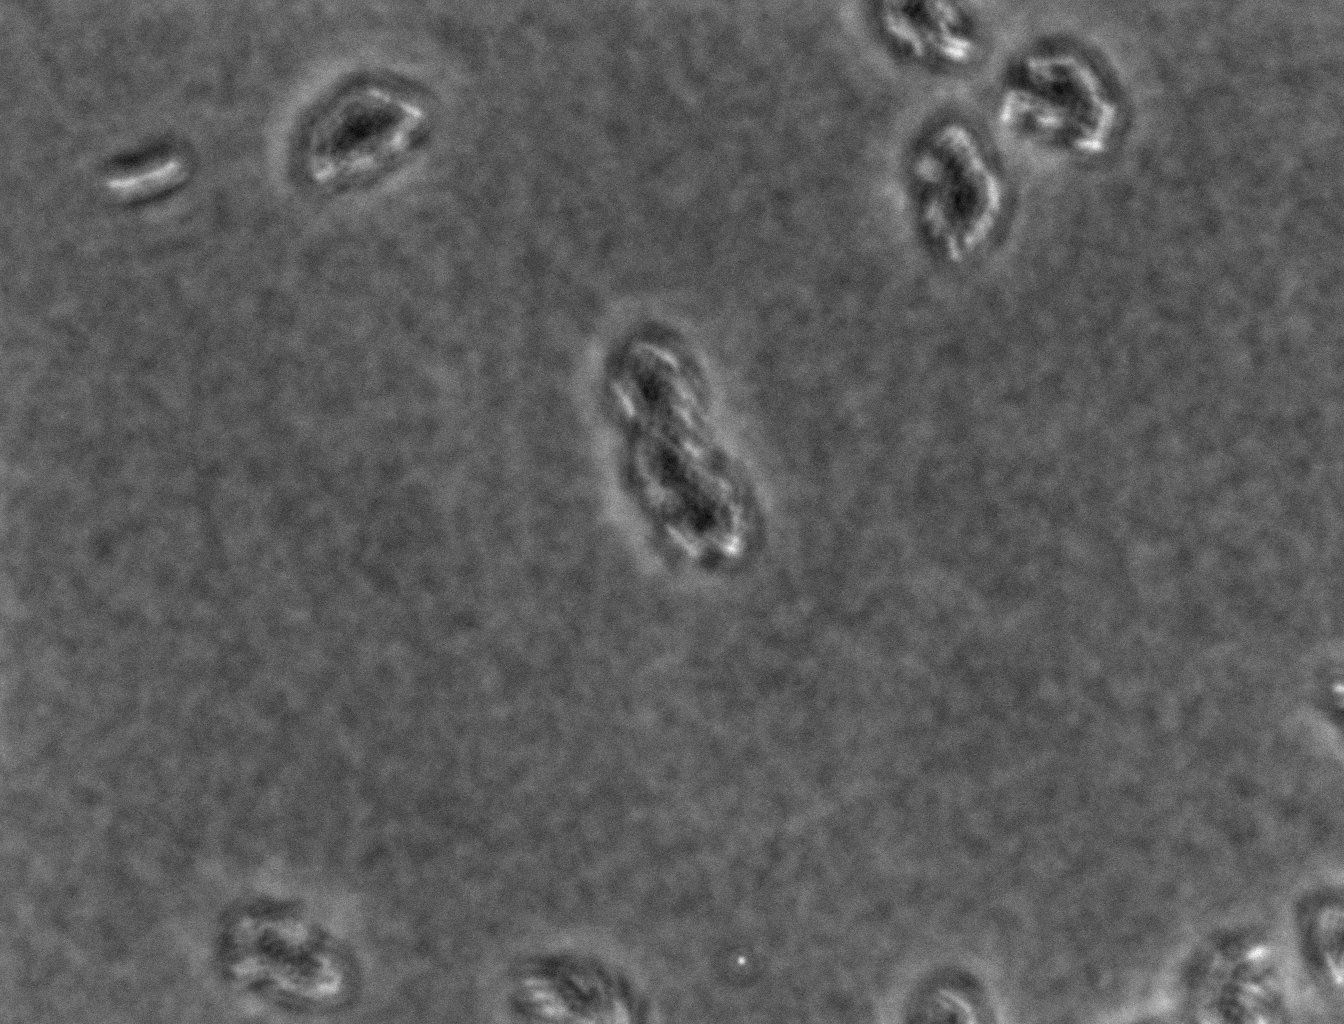
Defocused phase contrast microscopy, 60x objective, 3 h incubation